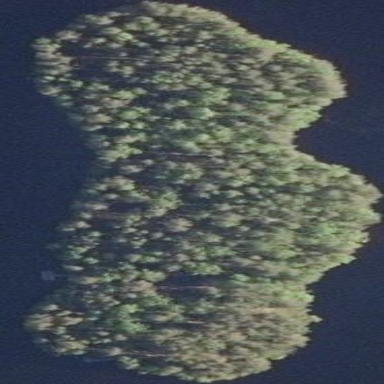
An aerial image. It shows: Islet.